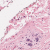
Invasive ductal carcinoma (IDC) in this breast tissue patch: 0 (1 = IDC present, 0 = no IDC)